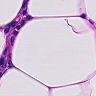
Metastatic tissue present: no